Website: macys
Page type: payment
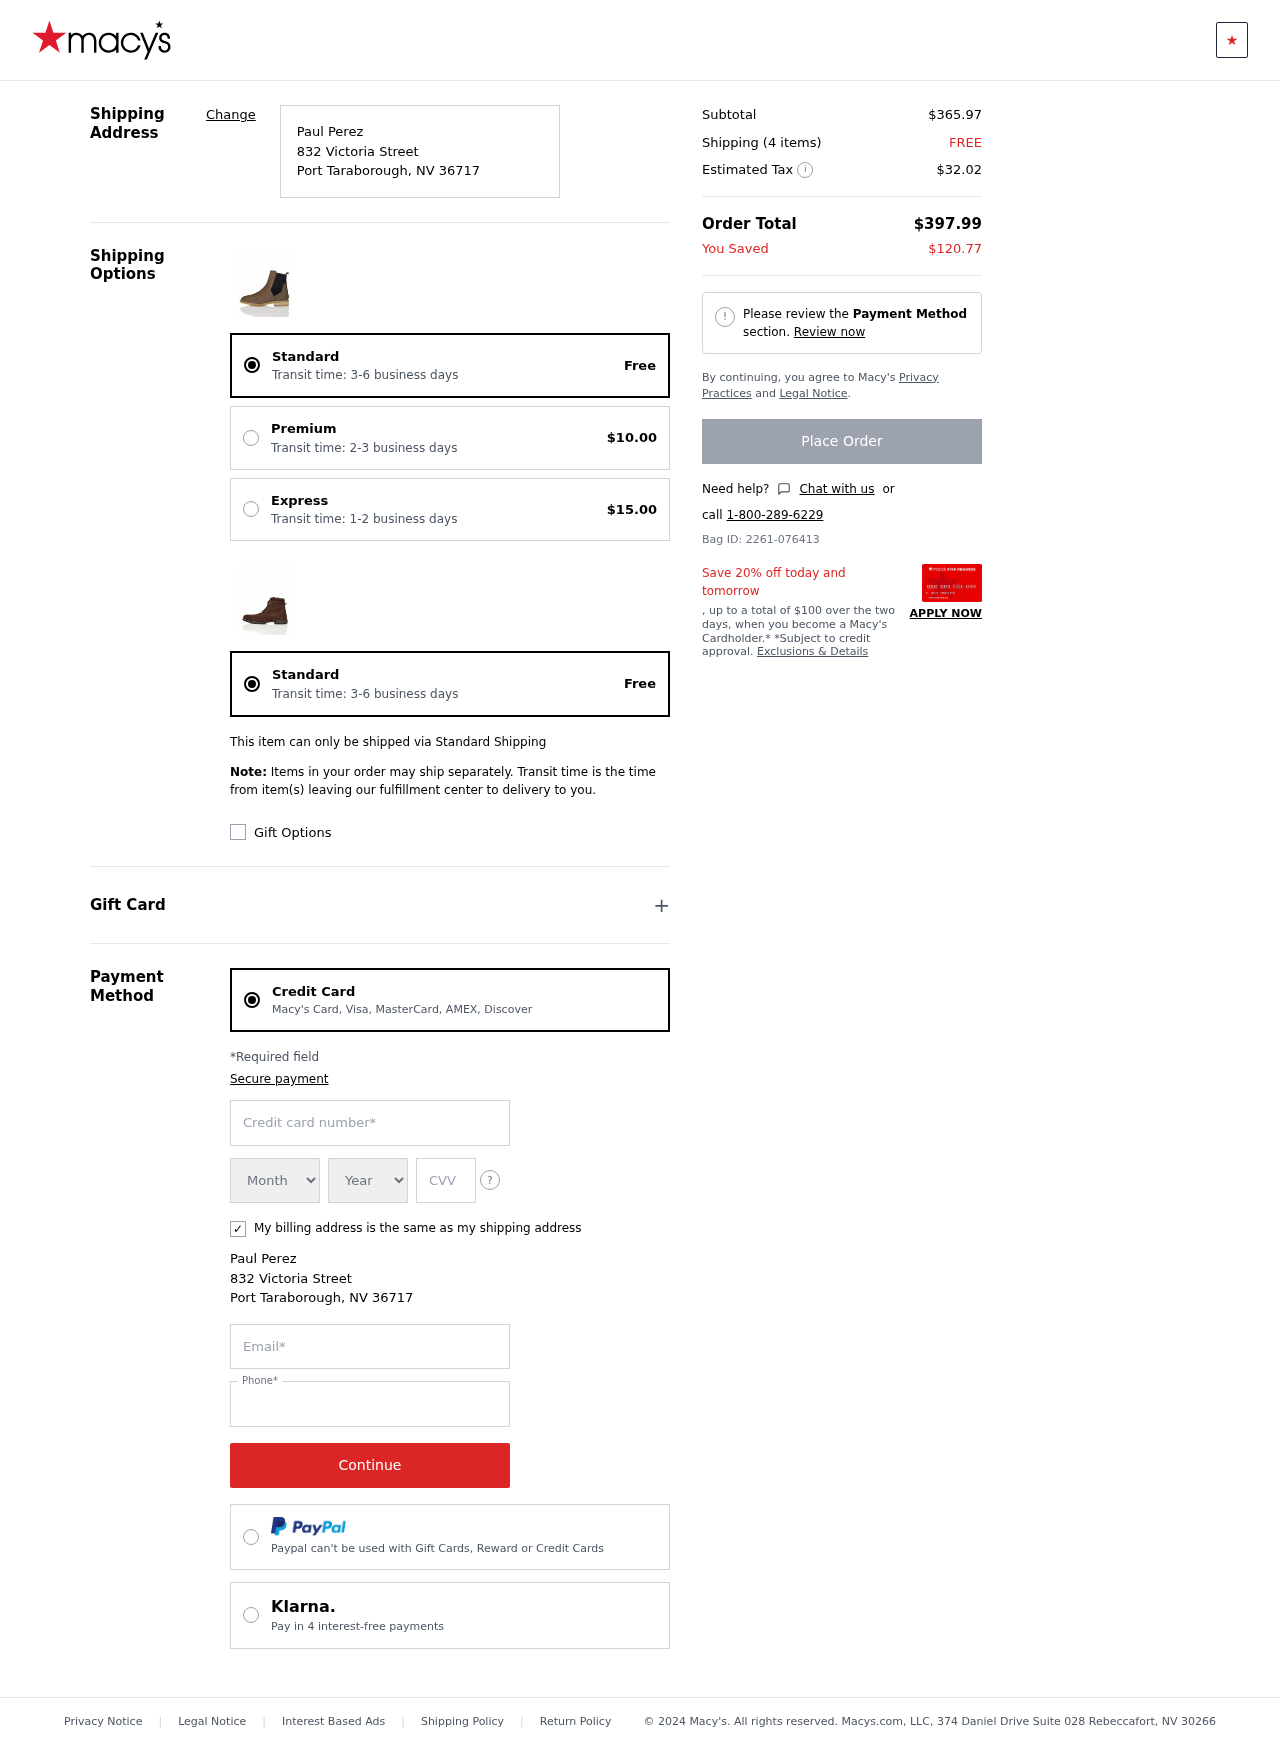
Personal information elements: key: PII_CARD_CVV
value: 534
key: PII_CARD_EXPIRY_MONTH
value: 04
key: PII_CARD_EXPIRY_YEAR
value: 30
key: PII_CARD_NUMBER
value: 2720 2151 8209 7534
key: PII_CITY
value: Port Taraborough
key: PII_EMAIL
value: paul_perez@gmail.com
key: PII_FULLNAME
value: Paul Perez
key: PII_PHONE
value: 5108247083
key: PII_POSTCODE
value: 36717
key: PII_STATE_ABBR
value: NV
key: PII_STREET
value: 832 Victoria Street
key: PII_FULLNAME2
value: Paul Perez
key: PII_STREET2
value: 832 Victoria Street
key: PII_CITY2
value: Port Taraborough
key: PII_STATE_ABBR2
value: NV
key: PII_POSTCODE2
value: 36717
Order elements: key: ORDER_DELIVERY_DATE
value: Transit time: 3-6 business days
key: ORDER_SHIPPING_STANDARD
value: Free
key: ORDER_SHIPPING_PREMIUM
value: $10.00
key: ORDER_SHIPPING_EXPRESS
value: $15.00
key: ORDER_DELIVERY_DATE2
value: Transit time: 3-6 business days
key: ORDER_SHIPPING_STANDARD2
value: Free
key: ORDER_SUBTOTAL
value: $365.97
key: ORDER_NUM_ITEMS
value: Shipping (4 items)
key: ORDER_SHIPPING_COST
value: FREE
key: ORDER_TAX
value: $32.02
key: ORDER_TOTAL
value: $397.99
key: ORDER_SAVINGS
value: $120.77
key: ORDER_ID
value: Bag ID: 2261-076413